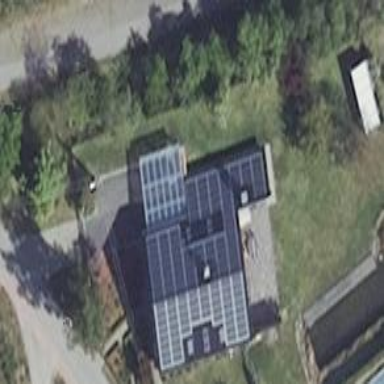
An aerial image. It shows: House with small solar photovoltaic panel as power generator.